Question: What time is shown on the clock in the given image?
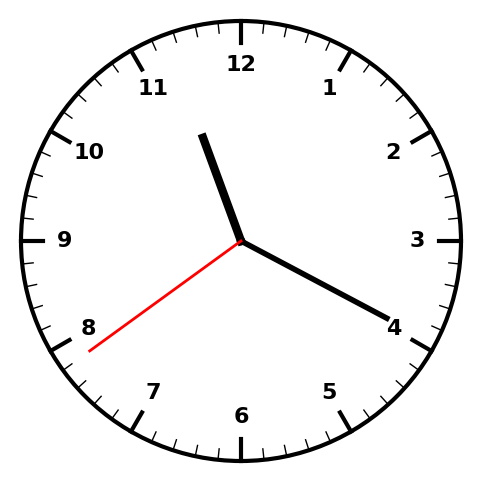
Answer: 11:19:39